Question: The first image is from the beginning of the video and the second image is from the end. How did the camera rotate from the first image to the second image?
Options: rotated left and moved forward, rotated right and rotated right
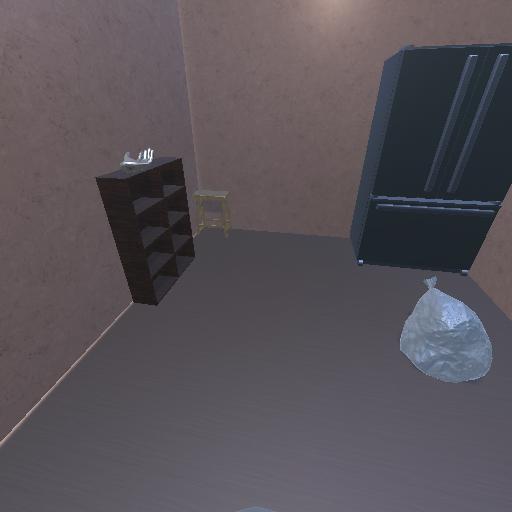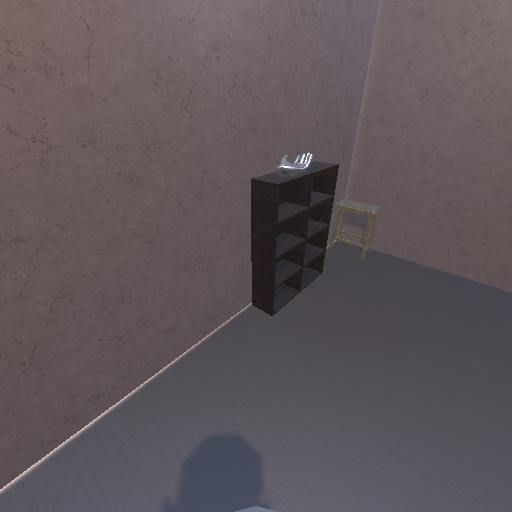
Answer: rotated left and moved forward